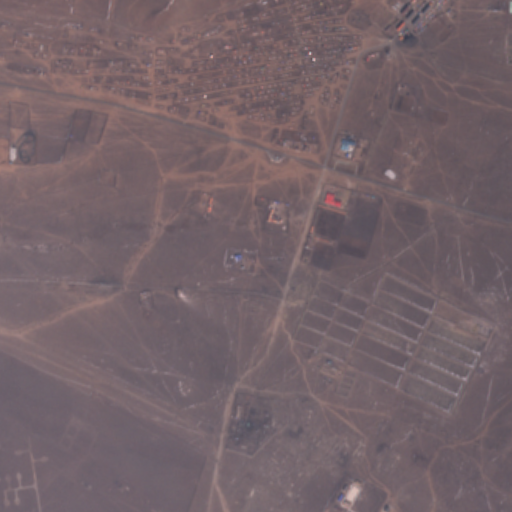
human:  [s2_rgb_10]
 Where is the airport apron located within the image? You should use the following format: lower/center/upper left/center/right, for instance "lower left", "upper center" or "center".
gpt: The airport apron is located in the lower left of the image.
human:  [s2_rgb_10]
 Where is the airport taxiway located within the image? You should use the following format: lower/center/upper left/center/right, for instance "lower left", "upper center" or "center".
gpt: The airport taxiway is located in the lower left of the image.
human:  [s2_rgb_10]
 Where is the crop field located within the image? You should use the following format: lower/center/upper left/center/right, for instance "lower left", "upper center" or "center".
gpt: The crop field is located in the upper center of the image.
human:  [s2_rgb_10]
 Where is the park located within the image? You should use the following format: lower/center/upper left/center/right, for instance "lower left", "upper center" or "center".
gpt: The park is located in the lower right of the image.
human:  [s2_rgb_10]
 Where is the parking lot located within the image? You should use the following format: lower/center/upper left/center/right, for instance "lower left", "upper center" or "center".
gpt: The parking lot is located in the lower right of the image.
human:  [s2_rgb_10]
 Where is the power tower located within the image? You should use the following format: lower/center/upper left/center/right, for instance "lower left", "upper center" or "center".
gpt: The power tower is located in the upper left of the image.
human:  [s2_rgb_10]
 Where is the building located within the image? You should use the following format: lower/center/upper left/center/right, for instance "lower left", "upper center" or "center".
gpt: There is no building in the image.